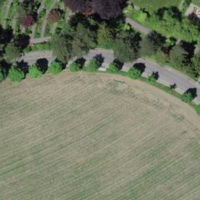
EUNIS habitat code: 25
Species observed at this site:
Corvus corone
Cyanistes caeruleus
Turdus philomelos
Troglodytes troglodytes
Dendrocopos major
Buteo buteo
Sylvia atricapilla
Strix aluco
Turdus merula
Poecile palustris
Phylloscopus collybita
Euonymus europaeus
Erithacus rubecula
Milvus migrans
Certhia familiaris
Sitta europaea
Garrulus glandarius
Periparus ater